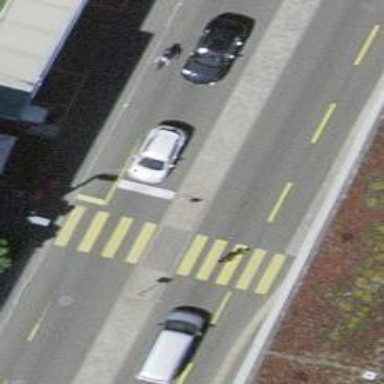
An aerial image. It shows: Road with traffic signals.